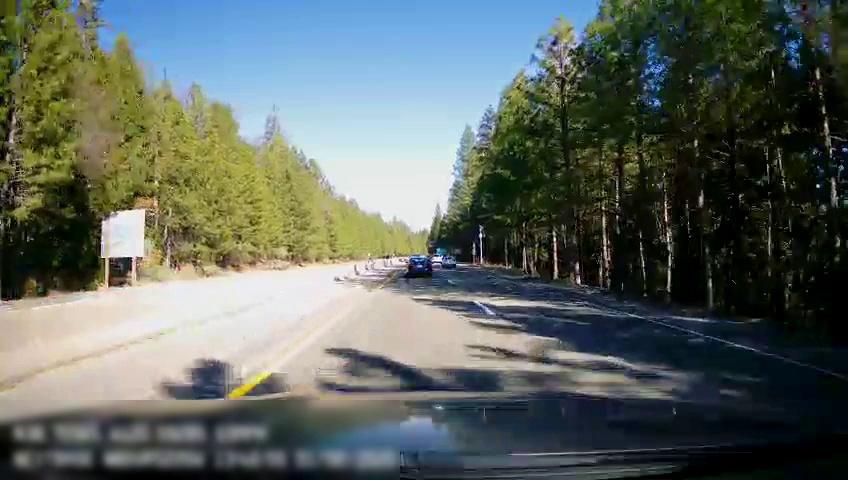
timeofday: Day
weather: Sunny
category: Drivable Space
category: Vehicles | Car
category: Vehicles | Car
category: Vehicles | Car
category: Lanes | Current Lane
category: Lanes | Current Lane
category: Lanes | Alternate Lane
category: Traffic | Signs